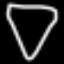
Label: diamond